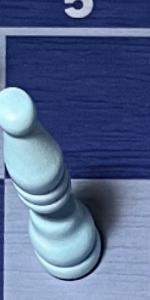
Label: Bishop_White